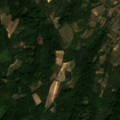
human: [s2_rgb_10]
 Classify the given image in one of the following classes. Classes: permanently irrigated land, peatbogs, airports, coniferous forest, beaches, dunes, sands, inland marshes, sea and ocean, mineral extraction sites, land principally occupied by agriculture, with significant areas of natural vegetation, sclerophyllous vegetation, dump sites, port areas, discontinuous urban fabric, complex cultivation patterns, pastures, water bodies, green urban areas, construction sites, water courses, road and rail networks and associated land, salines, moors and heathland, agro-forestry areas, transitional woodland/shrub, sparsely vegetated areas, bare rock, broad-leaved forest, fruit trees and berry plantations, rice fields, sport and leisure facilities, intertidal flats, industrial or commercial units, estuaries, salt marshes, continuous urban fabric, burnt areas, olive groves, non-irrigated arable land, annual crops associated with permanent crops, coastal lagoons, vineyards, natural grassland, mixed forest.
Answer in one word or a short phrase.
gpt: complex cultivation patterns, land principally occupied by agriculture, with significant areas of natural vegetation, broad-leaved forest